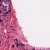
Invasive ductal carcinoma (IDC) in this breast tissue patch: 1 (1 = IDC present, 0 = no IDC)